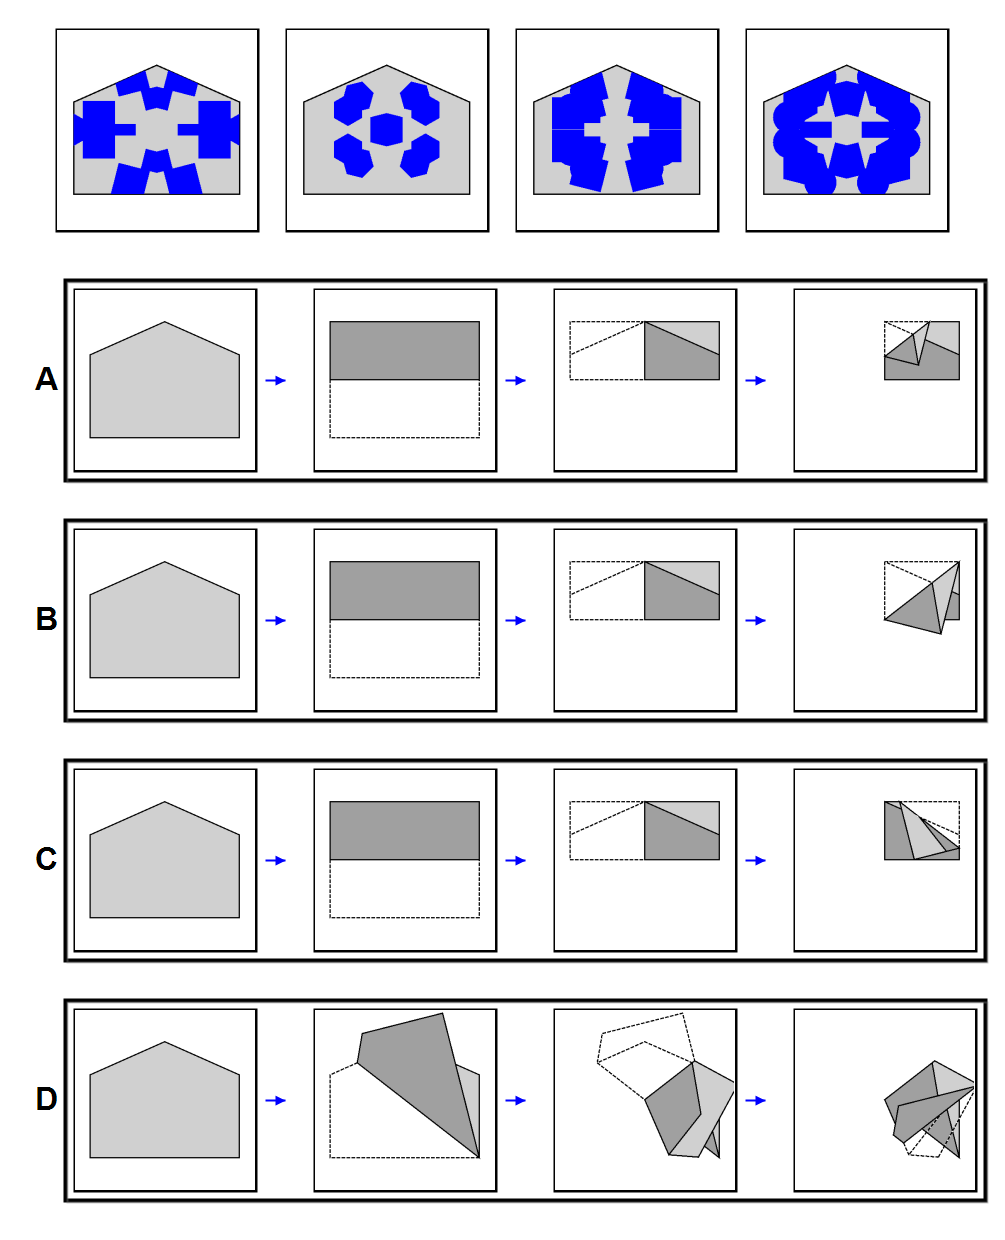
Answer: B